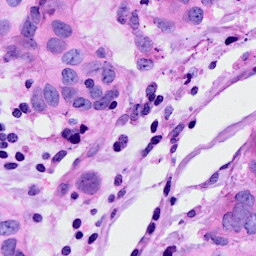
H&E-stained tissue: Breast